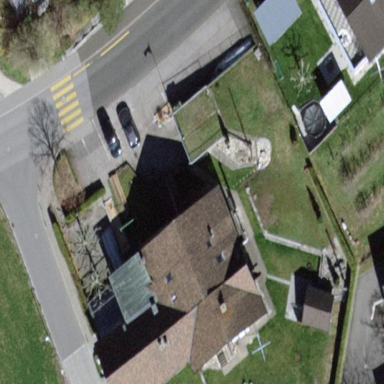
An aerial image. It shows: Restaurant building.